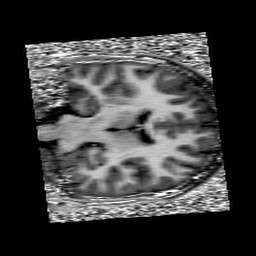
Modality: UNIT1
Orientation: coronal
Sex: female
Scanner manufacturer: siemens
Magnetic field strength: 3 T
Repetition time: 5 s
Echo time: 0.00355 s